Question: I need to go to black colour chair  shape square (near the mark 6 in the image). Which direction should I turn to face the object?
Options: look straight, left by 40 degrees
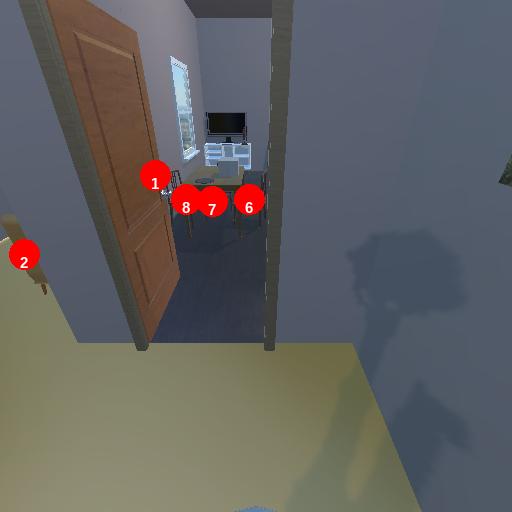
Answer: look straight